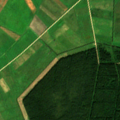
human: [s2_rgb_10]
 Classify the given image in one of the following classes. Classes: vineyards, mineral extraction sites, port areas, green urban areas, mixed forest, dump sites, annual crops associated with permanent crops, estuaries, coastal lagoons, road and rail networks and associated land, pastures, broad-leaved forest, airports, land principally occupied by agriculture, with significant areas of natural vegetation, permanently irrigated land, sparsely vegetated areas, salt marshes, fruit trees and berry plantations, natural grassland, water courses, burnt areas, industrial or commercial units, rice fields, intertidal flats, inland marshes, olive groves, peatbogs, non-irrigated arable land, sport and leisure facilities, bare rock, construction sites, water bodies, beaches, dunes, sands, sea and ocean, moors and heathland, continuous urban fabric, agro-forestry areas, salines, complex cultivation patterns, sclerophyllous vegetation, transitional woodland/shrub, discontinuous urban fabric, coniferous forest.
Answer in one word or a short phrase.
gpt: pastures, complex cultivation patterns, broad-leaved forest